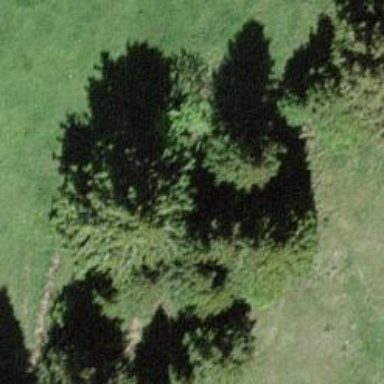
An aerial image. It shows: Needle-leaved tree in natural setting.